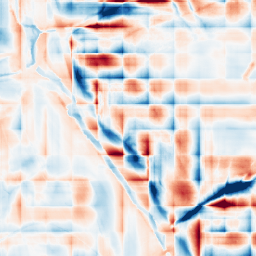
Category: wavelet
Decomposition family: wavelet_dwt
Decomposition parameters: wavelet: db2
level: 5
Upsampling method: sinc_blackman
Upsampling parameters: scale: 2
kernel_size: 16
Upsampling scale: 2